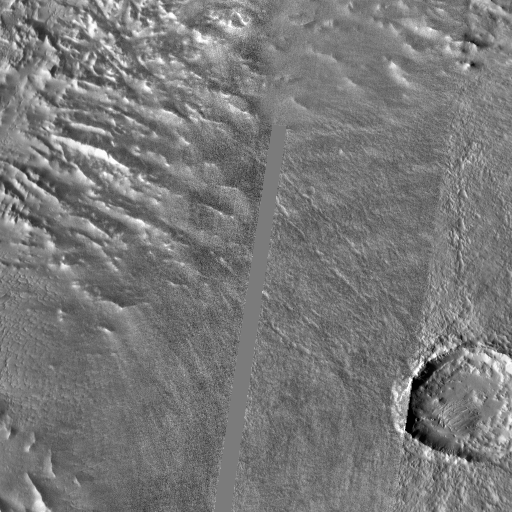
Crater classes present: Background, Other, Secondary